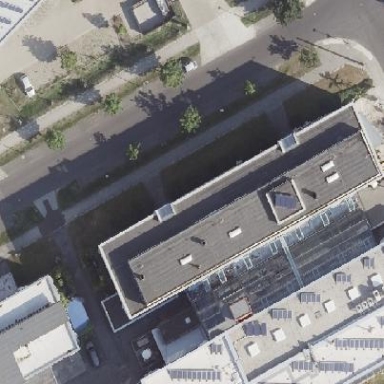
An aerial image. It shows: Part of building is shown in the image.